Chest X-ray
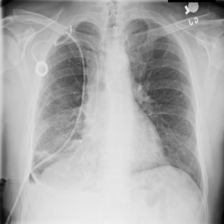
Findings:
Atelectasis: negative
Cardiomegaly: negative
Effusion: negative
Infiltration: negative
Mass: negative
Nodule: negative
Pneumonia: negative
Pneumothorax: positive
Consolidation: negative
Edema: negative
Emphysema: negative
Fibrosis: negative
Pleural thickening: negative
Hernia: negative